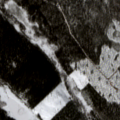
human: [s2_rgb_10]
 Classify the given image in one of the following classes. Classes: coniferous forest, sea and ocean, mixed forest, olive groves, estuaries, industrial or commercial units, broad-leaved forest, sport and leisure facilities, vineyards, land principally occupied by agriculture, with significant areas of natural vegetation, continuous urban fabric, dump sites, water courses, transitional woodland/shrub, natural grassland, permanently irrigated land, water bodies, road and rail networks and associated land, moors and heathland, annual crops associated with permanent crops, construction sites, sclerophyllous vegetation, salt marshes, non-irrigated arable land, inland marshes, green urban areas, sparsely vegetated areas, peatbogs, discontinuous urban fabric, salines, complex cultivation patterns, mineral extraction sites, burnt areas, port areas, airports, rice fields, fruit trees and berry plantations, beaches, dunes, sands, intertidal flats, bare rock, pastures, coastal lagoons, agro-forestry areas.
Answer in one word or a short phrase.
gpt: coniferous forest, transitional woodland/shrub